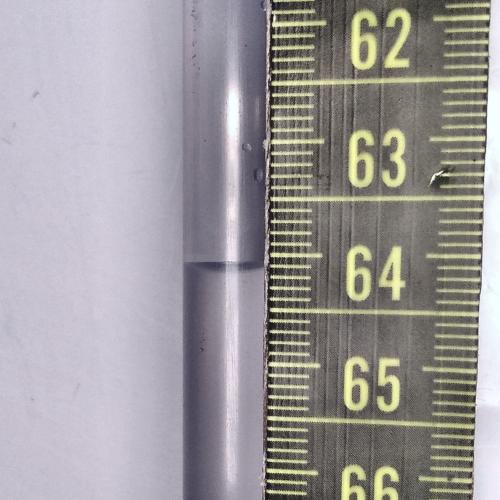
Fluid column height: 64.1 cm